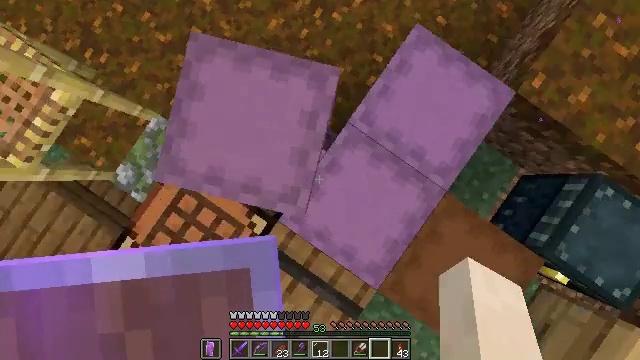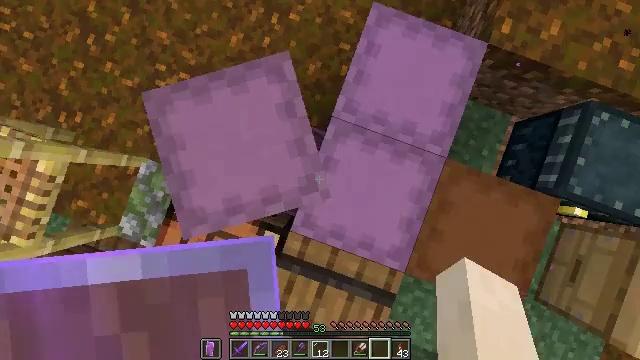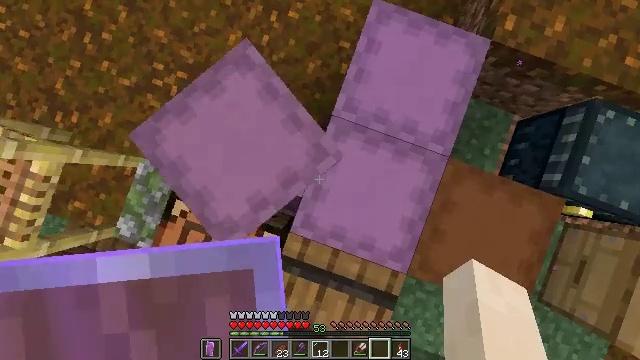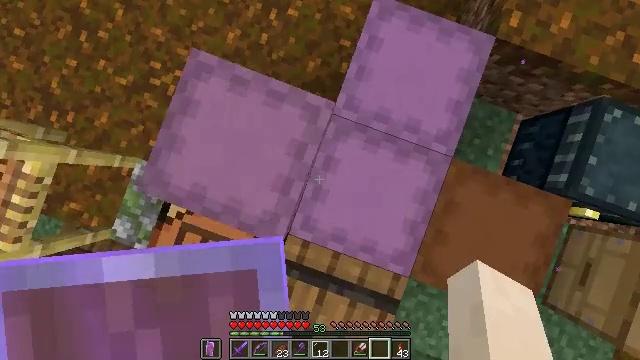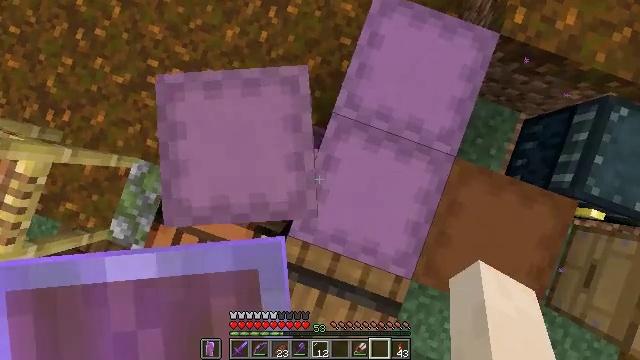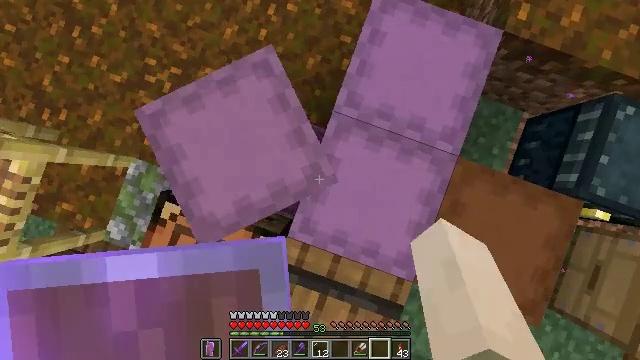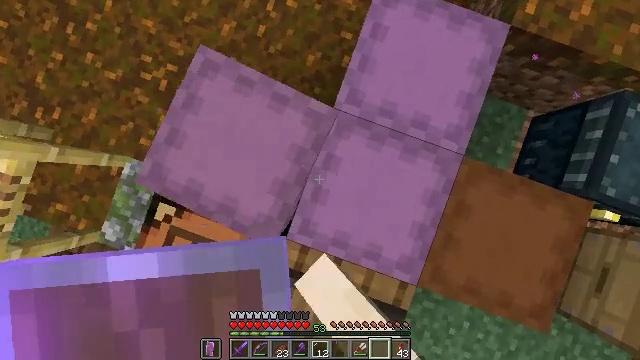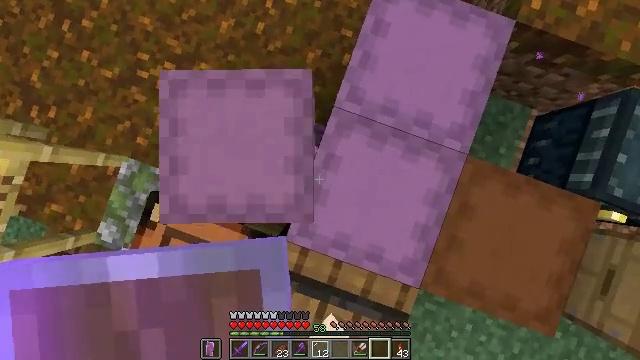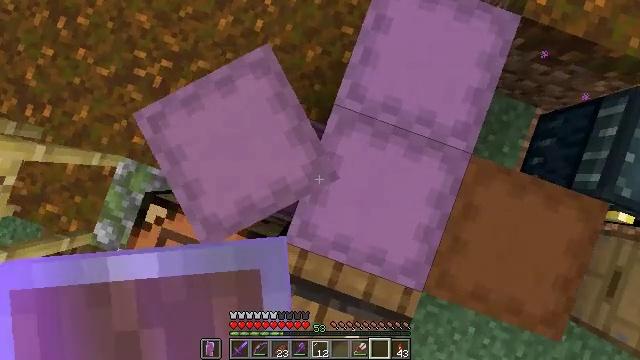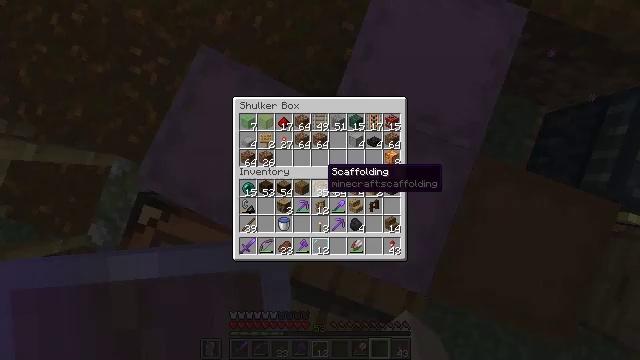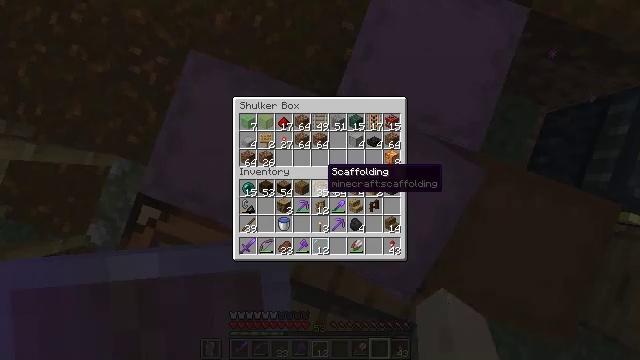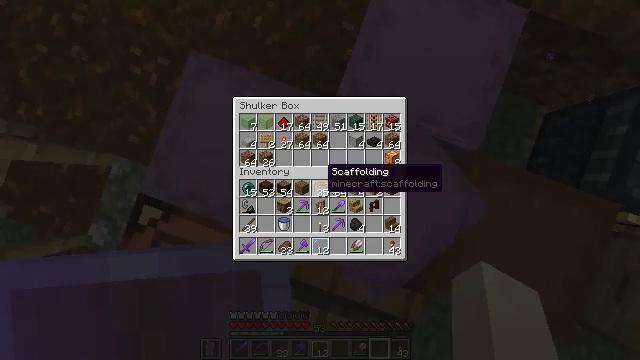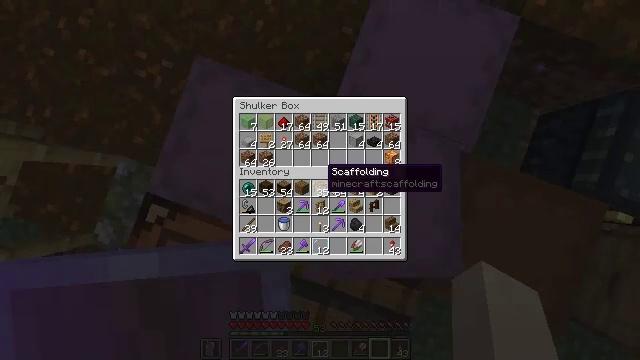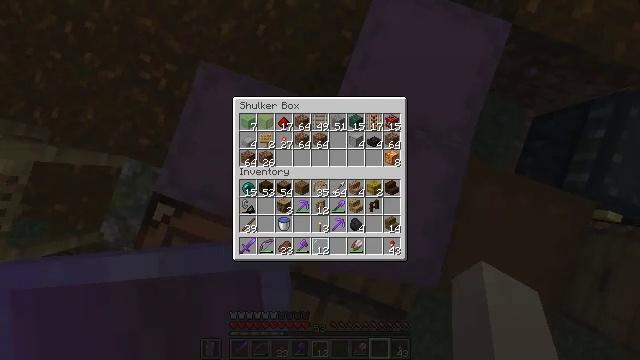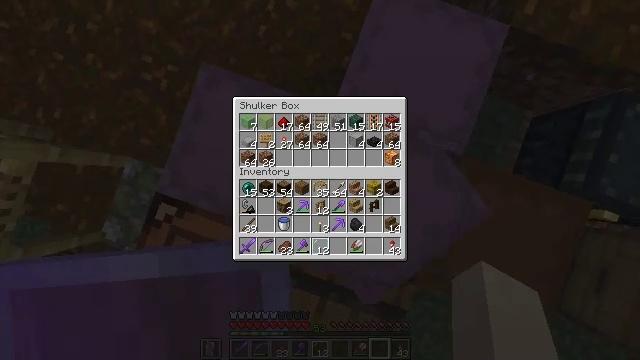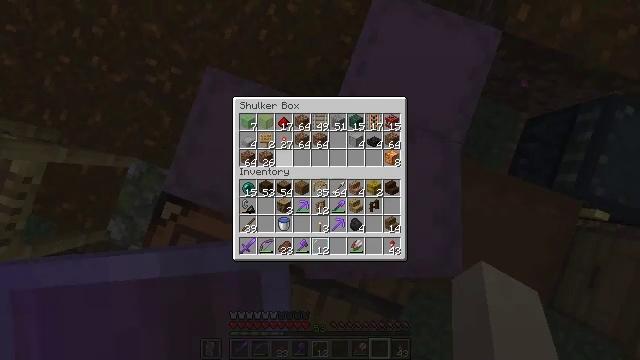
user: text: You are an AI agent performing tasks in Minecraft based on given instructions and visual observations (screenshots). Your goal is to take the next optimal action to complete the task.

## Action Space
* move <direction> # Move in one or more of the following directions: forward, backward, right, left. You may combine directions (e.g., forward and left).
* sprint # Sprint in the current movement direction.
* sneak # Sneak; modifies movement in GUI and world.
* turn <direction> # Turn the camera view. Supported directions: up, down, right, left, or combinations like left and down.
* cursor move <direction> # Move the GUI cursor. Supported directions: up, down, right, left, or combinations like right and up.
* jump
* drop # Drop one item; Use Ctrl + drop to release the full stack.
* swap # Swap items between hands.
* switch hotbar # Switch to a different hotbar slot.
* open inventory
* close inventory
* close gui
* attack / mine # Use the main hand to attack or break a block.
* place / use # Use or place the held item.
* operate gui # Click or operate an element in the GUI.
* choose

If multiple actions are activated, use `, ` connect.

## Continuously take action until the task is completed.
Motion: motion action
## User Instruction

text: Attack the wall to gather the dark oak sign.
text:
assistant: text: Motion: turn right and down
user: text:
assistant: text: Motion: no_op
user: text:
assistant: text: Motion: no_op
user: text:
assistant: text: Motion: use / place
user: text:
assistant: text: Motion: use / place
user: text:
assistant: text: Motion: use / place
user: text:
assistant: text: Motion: use / place
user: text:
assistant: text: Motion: no_op
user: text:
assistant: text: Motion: no_op
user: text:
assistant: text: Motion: no_op
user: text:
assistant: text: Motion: no_op
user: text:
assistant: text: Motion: no_op
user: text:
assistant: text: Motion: no_op
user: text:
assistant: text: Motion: turn left and up
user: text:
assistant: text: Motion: turn left
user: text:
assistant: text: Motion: turn left and up
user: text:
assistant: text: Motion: sneak, turn left
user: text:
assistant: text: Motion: sneak, turn up
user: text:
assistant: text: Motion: sneak, turn up
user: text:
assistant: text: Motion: sneak, turn up
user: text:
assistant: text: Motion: sneak
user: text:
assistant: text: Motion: sneak
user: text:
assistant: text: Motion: sneak, turn right
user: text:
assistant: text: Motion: sneak
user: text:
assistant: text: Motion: sneak
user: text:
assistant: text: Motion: sneak
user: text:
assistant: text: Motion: sneak
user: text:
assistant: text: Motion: sneak
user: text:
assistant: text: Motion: sneak
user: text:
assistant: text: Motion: sneak